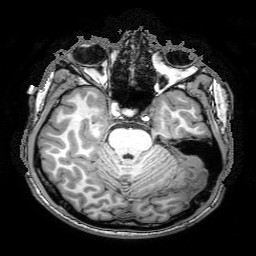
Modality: T1w
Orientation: axial
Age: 23
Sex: male
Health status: ill
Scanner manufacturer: philips
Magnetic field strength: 3 T
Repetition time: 8.177 s
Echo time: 3.749 s